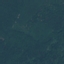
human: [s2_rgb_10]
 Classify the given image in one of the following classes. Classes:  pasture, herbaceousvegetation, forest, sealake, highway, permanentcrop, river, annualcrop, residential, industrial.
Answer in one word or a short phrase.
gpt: Forest